Field crop: tomato
Growth stage: 2
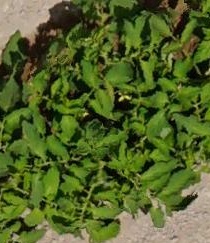
Species: tomato